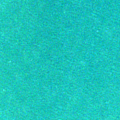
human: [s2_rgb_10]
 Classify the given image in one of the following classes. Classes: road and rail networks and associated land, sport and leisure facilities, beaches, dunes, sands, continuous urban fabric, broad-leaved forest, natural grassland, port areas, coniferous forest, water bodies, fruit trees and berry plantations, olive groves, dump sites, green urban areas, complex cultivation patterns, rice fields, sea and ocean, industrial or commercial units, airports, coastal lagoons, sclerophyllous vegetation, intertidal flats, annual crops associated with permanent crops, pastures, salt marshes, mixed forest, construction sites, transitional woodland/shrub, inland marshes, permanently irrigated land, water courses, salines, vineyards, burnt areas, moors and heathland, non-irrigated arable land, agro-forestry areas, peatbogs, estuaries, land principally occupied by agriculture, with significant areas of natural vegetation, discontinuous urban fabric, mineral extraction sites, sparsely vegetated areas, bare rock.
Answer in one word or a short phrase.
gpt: sea and ocean